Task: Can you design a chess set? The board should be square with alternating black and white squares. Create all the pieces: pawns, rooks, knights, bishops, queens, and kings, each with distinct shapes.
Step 595:
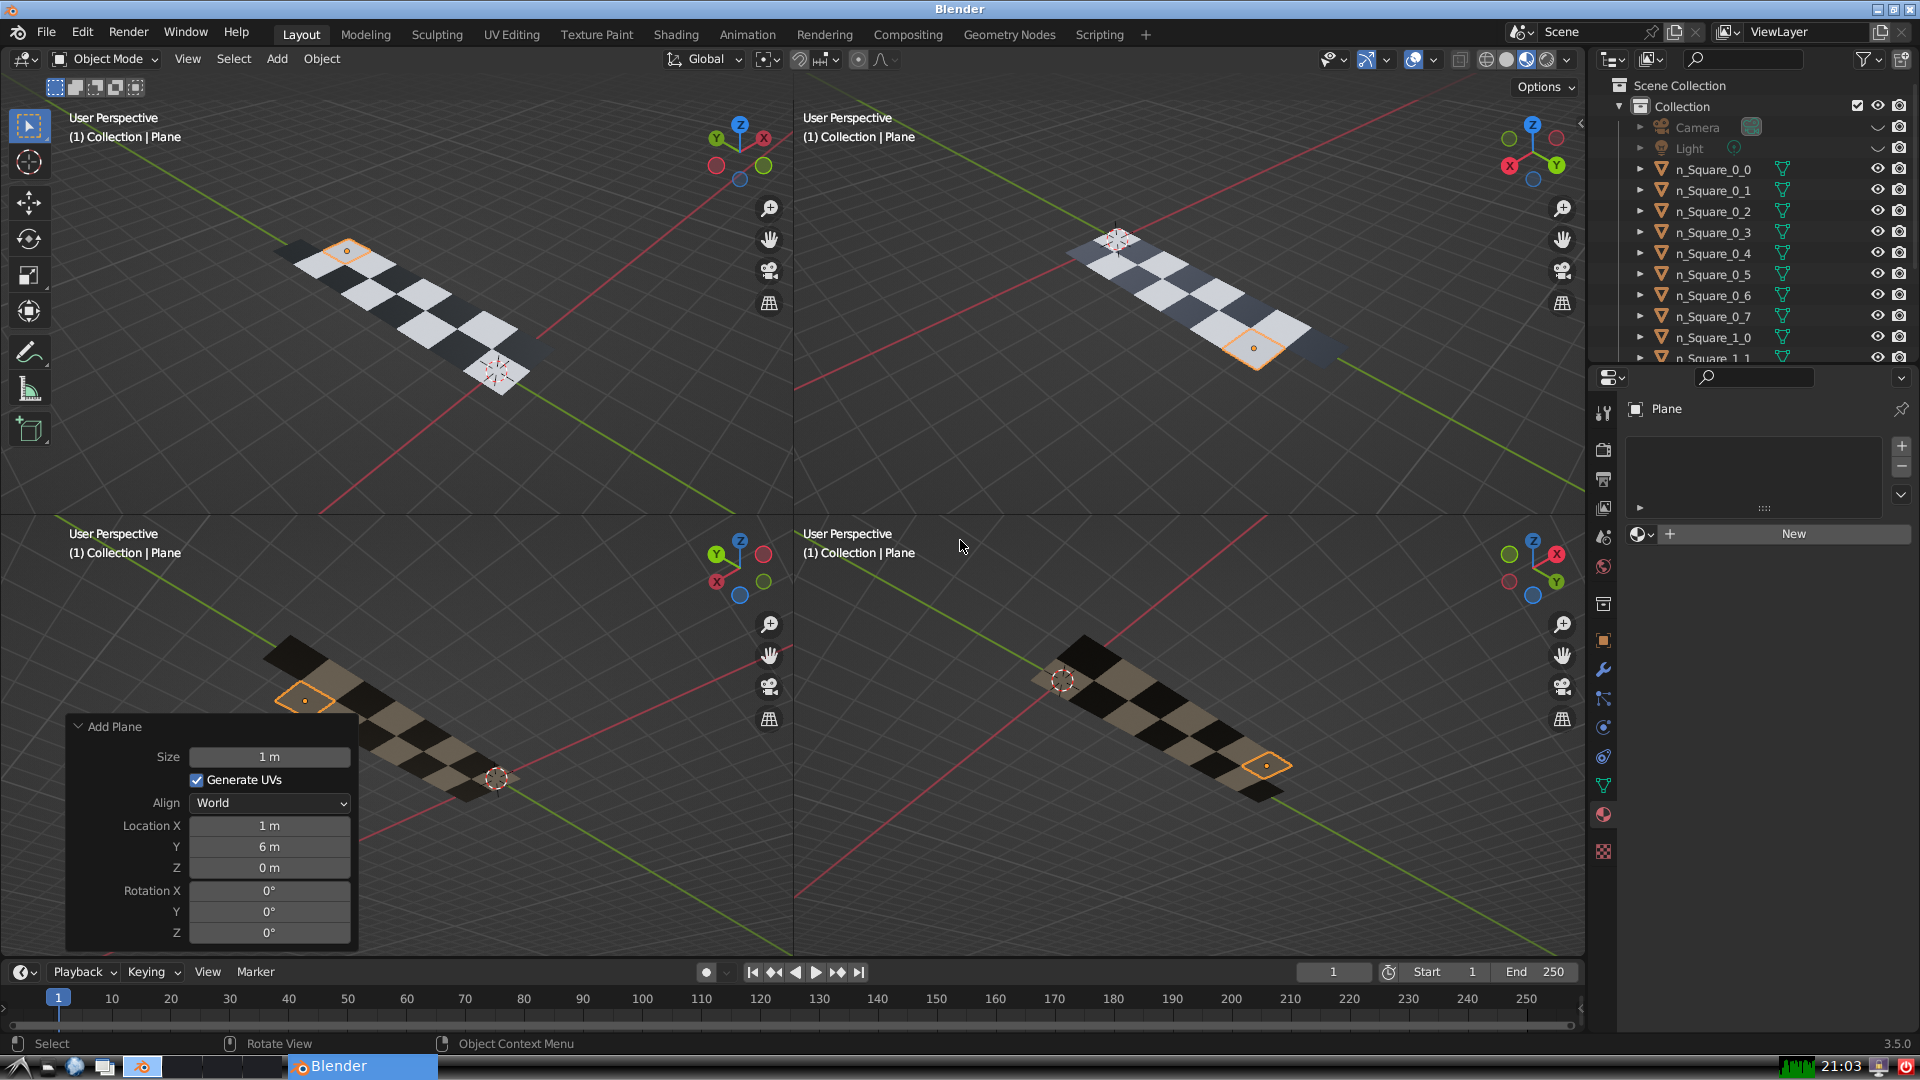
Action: {"key_press": ['Ctrl, Home']}